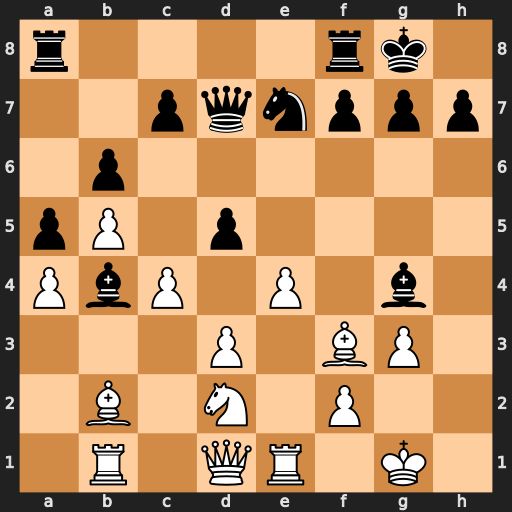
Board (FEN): r4rk1/2pqnppp/1p6/pP1p4/PbP1P1b1/3P1BP1/1B1N1P2/1R1QR1K1
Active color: w
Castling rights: -
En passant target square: -
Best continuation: Bxg4